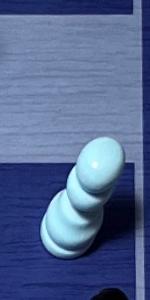
Label: Empty